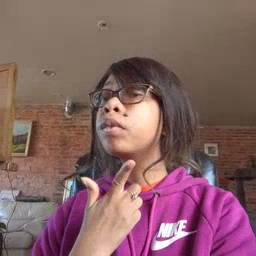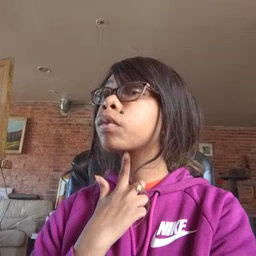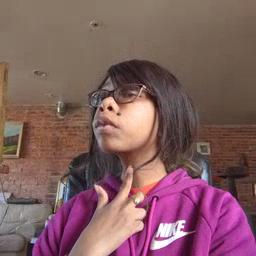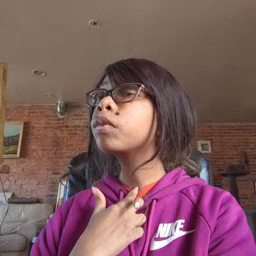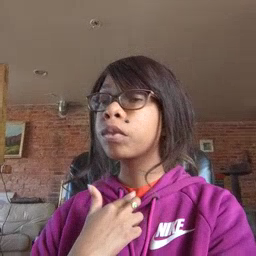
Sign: thirsty